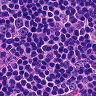
Metastatic tissue present: no